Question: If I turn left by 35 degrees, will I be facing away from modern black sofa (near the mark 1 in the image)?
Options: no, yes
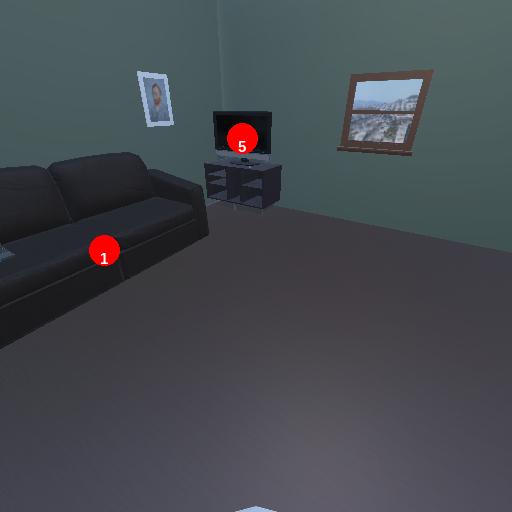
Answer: no